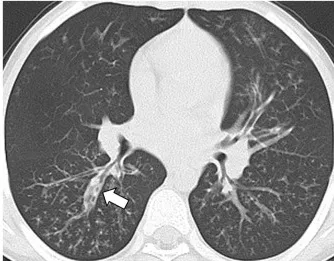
The findings of chest ,. The white arrow in (A) indicates thickened bronchial walls and bronchiectasis.
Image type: radiology (ct)